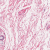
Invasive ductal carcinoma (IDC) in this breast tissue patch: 0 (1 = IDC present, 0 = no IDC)